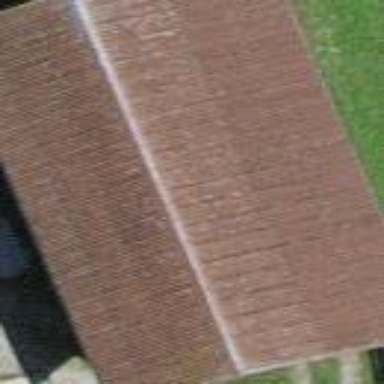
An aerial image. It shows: Barn.